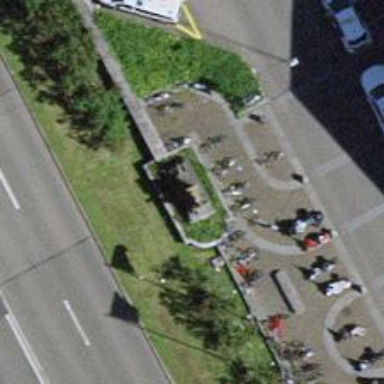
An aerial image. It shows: Beautiful fountain.